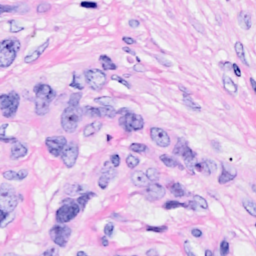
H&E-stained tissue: Breast